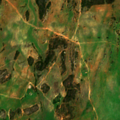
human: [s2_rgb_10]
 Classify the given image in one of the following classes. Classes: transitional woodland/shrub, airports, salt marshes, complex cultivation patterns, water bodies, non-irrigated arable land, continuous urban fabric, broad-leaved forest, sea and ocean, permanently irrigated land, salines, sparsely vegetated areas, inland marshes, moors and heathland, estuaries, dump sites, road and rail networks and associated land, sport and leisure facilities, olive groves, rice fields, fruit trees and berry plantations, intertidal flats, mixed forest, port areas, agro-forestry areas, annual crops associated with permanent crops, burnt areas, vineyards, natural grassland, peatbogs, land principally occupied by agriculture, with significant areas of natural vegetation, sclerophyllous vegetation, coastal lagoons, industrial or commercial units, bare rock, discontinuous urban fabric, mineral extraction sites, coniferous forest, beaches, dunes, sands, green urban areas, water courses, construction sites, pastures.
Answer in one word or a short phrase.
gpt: non-irrigated arable land, pastures, land principally occupied by agriculture, with significant areas of natural vegetation, sclerophyllous vegetation